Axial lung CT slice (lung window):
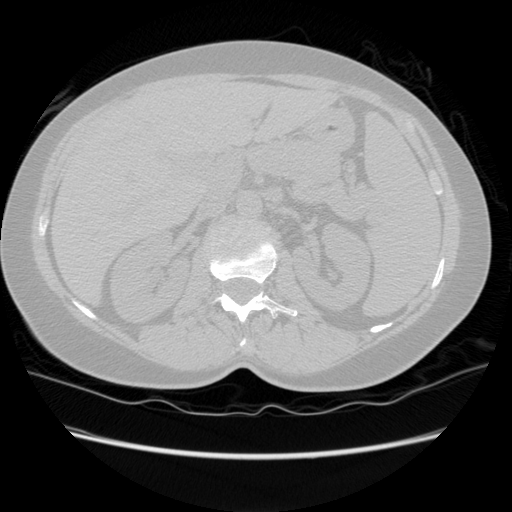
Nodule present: no